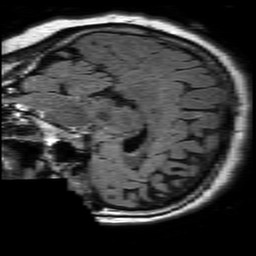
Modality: FLAIR
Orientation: sagittal
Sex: female
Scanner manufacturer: philips
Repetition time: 11 s
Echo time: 0.125 s